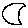
Label: moon